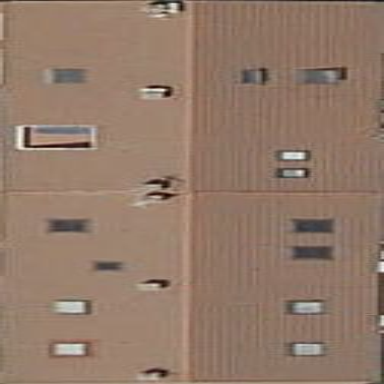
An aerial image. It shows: Terrace building.